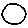
Label: circle